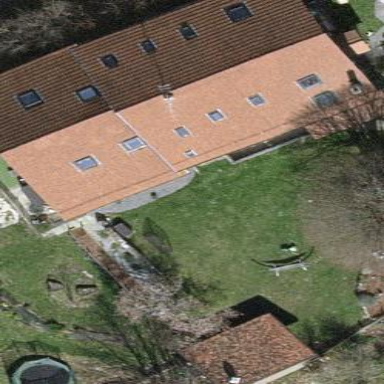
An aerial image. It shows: Simple and straightforward house.